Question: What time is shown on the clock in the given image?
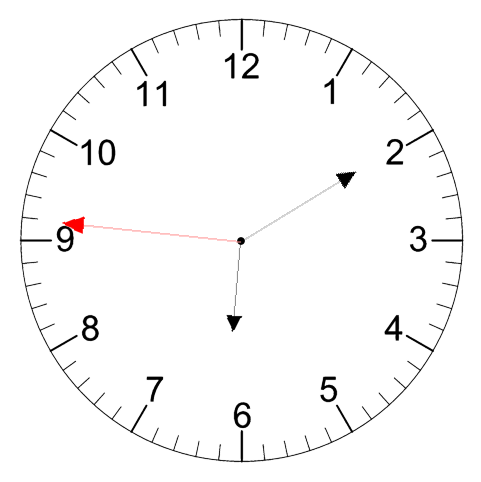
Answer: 06:09:46